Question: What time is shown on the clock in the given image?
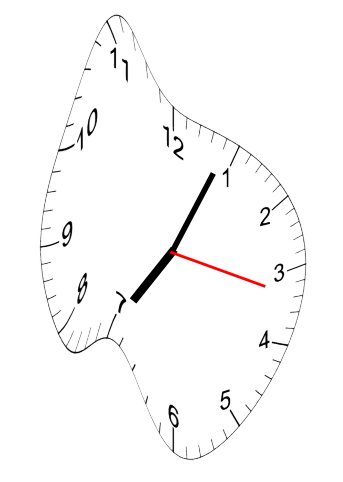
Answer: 07:04:17